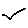
Label: bird